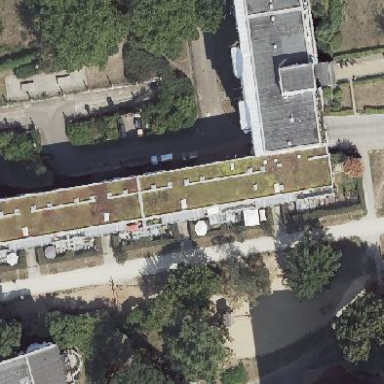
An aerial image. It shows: Building with apartments and flat roof.